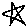
Label: star